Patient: sex F, age 22
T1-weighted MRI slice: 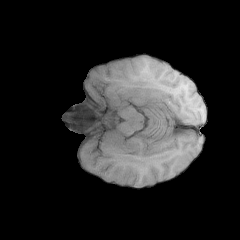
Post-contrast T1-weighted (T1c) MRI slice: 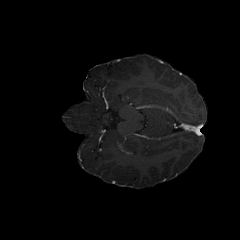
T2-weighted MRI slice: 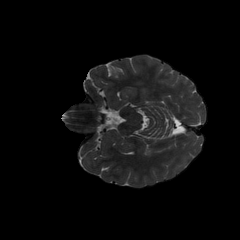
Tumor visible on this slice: no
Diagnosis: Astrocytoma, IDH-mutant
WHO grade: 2